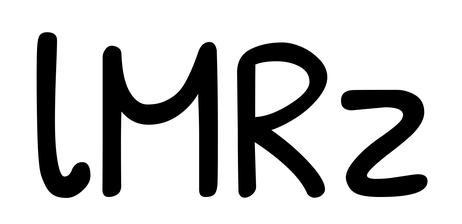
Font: PatrickHand-Regular